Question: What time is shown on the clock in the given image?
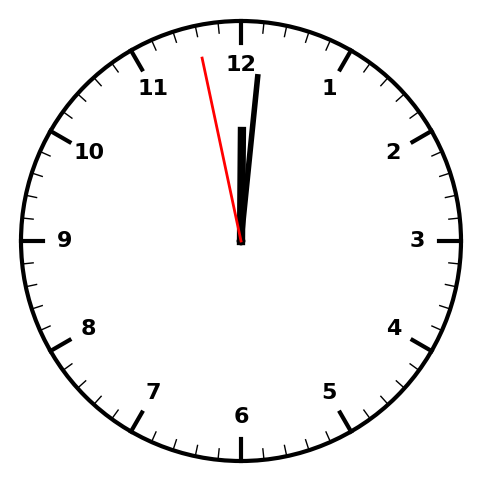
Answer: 12:00:58